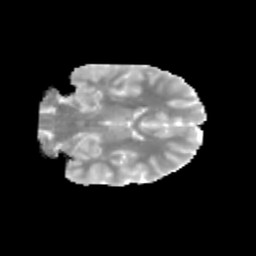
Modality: MD
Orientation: coronal
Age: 13
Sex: male
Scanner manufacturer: siemens
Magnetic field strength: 3 T
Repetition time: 3.8 s
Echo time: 0.07 s